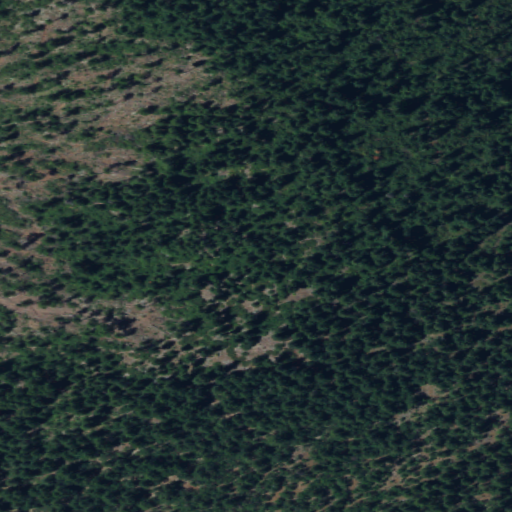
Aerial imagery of mountain in Washington named Black Butte containing evergreen forest, shrub, and grassland